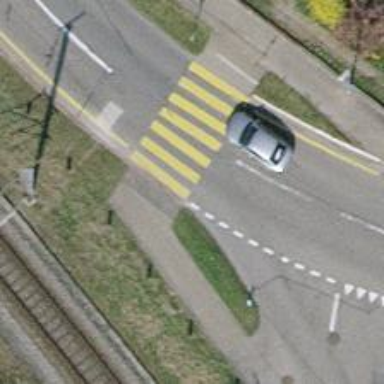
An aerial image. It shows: Uncontrolled road crossing.